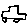
Label: car